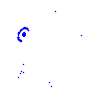
Particle: kaon